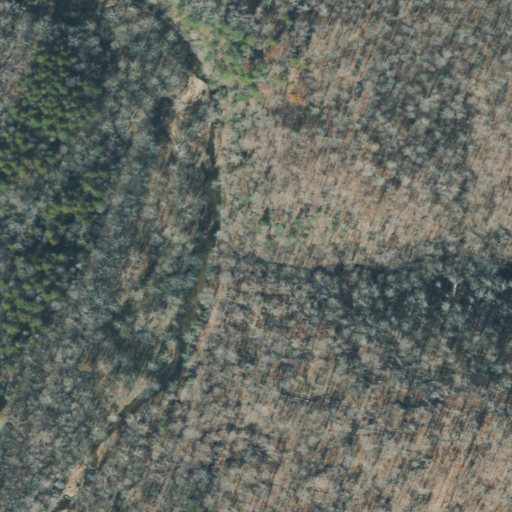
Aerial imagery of valley in Tennessee named Line Hollow containing deciduous forest, mixed forest, and evergreen forest